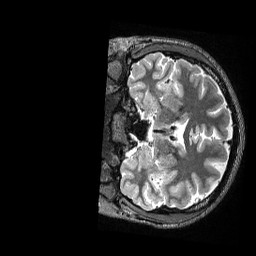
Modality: T2w
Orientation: coronal
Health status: healthy
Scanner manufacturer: siemens
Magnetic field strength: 3 T
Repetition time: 3.2 s
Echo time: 0.565 s